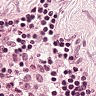
Metastatic tissue present: no